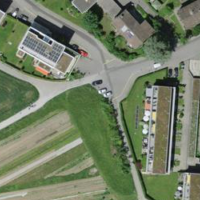
EUNIS habitat code: 55
Species observed at this site:
Trifolium pratense
Cotinus coggygria